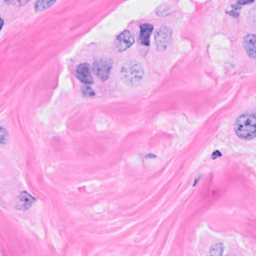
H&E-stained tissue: Breast